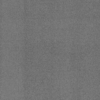
Label: dusty